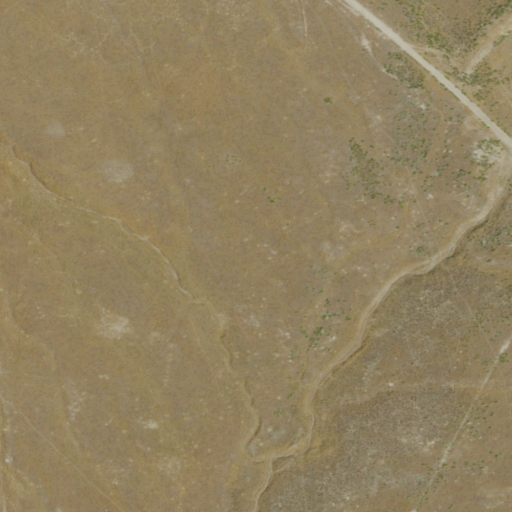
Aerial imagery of valley in Nevada named Browns Canyon containing only grassland